Interaction volume radius: 5 \u00c5
Interaction volume height: 25 \u00c5
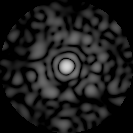
Disorder parameter: 0.7859